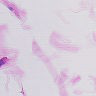
Metastatic tissue present: no